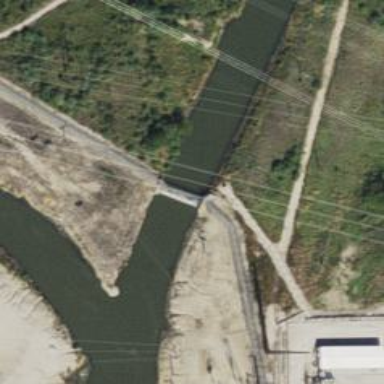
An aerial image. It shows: Canal.